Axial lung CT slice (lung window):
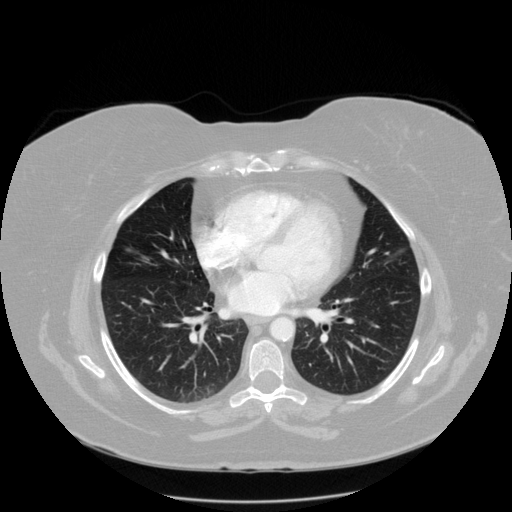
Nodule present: no